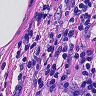
Metastatic tissue present: no